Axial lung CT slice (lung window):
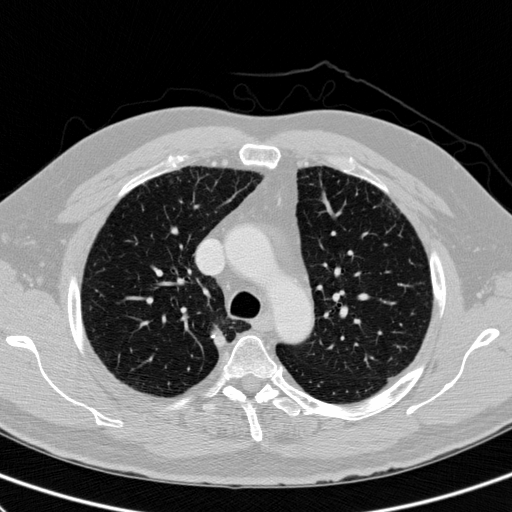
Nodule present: no